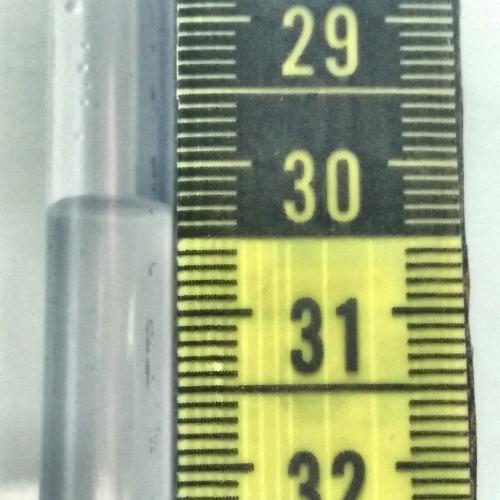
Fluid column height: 30.3 cm